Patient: sex M, age 49
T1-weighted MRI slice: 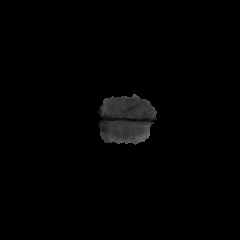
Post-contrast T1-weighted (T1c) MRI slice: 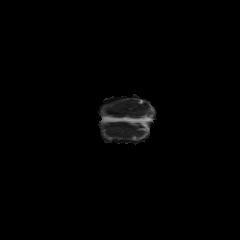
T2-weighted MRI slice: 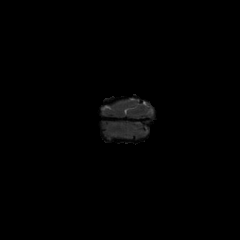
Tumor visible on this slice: no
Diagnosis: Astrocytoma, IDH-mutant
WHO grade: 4